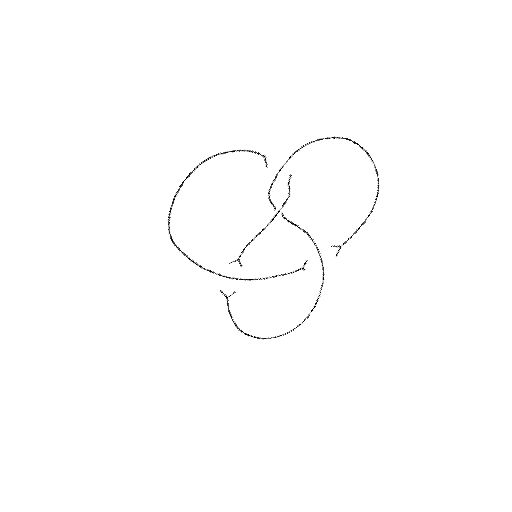
Crossing number: 4